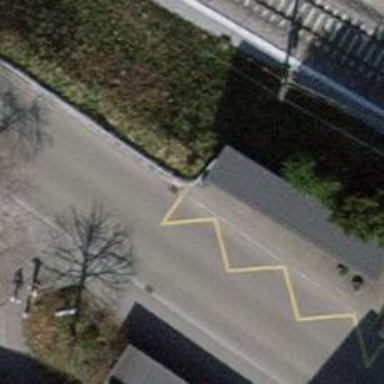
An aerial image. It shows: Platform for public transport and road usage.